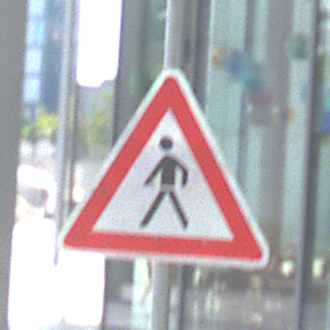
Verkehrszeichen: FussgaengerRechts
Umgebung: Outdoor, Urban
Tageszeit: MorningAfternoon
Wetter: PartlyCloudy
Licht: Natural
Jahreszeit: NotSpecified
Kontrast: HighContrast